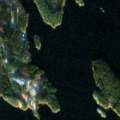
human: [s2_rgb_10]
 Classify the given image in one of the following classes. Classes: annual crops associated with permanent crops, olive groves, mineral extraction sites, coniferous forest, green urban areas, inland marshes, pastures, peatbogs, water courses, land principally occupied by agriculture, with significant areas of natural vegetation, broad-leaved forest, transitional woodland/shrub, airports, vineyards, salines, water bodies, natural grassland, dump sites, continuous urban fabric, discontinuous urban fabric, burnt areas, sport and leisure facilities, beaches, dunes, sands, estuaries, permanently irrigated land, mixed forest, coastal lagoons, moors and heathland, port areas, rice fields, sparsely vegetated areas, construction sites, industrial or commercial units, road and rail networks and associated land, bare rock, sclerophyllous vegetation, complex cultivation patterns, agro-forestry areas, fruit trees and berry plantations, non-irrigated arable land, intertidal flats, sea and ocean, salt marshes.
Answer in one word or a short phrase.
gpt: coniferous forest, mixed forest, water bodies